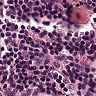
Metastatic tissue present: no